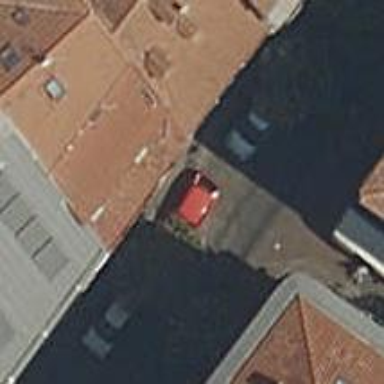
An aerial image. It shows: Motorcycle parking area.